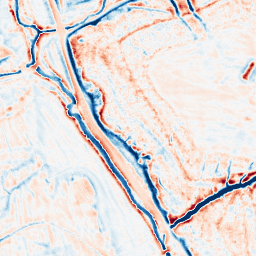
Category: edge_preserving
Decomposition family: bilateral
Decomposition parameters: d: 15
sigma_color: 75
sigma_space: 25
Upsampling method: sinc_hamming
Upsampling parameters: scale: 4
kernel_size: 8
Upsampling scale: 4